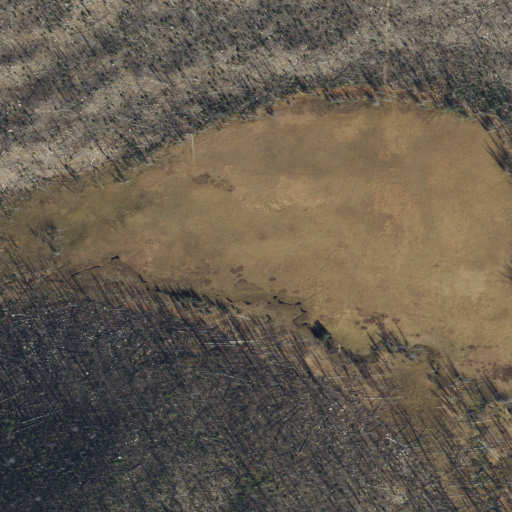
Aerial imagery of plain(s) in Idaho named Caton Meadow containing shrub, herbaceous wetlands, woody wetlands, and open water